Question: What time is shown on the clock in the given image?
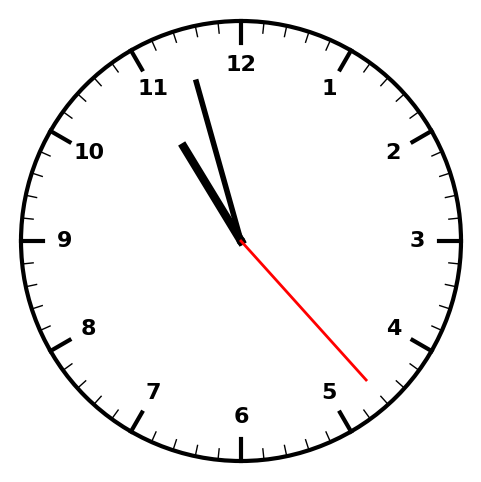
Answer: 10:57:23